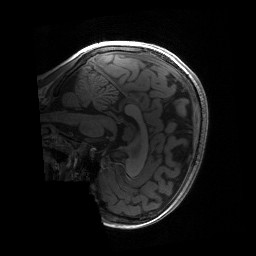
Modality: T1w
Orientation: sagittal
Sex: male
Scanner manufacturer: siemens
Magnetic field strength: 3 T
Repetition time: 1.9 s
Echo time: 0.00243 s